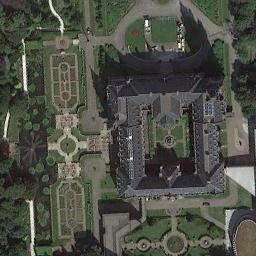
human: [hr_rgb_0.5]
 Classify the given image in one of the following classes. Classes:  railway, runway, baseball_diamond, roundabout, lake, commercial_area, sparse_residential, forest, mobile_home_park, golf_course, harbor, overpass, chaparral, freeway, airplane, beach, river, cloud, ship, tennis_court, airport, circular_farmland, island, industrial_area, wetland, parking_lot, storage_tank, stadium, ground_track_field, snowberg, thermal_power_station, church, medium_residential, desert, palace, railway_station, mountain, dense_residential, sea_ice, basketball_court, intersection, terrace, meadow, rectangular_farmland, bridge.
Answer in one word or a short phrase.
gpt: palace